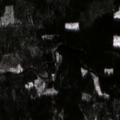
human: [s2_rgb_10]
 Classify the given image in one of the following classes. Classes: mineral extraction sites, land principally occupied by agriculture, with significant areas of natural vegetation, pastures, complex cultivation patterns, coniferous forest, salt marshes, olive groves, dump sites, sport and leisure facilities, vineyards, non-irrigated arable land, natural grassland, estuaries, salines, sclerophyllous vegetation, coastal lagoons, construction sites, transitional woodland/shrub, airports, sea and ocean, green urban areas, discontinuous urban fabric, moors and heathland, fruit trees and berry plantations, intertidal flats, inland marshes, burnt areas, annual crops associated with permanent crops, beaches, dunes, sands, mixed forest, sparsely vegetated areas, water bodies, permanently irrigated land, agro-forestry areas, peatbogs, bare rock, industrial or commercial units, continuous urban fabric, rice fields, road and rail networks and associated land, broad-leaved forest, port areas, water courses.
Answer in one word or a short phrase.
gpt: land principally occupied by agriculture, with significant areas of natural vegetation, coniferous forest, mixed forest, transitional woodland/shrub